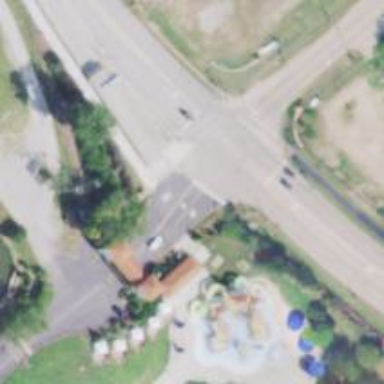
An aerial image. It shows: Marked zebra crossing along cycleway.